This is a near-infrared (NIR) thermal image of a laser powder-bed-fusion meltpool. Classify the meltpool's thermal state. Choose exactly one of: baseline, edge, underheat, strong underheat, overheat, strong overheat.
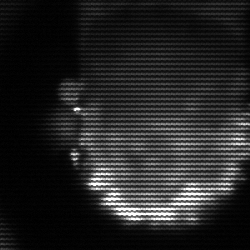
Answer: baseline